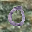
Label: 0